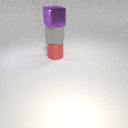
large purple metal cube above large red metal cylinder